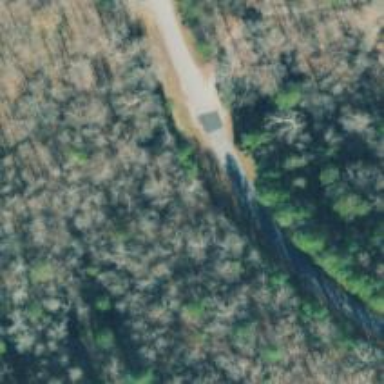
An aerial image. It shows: Culvert tunnel.